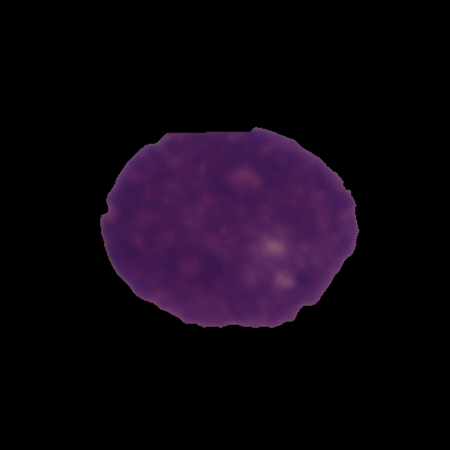
Label: cancer